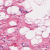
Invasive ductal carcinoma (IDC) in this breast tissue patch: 0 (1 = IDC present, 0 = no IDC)